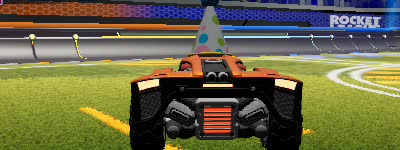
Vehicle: breakout